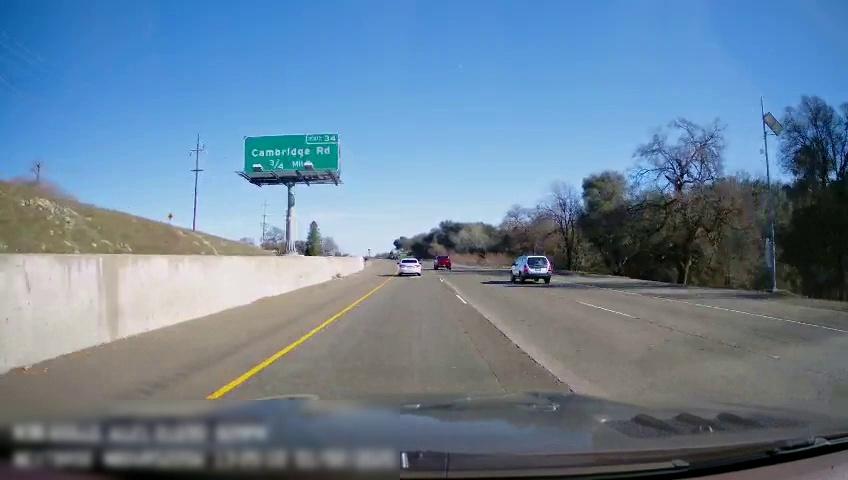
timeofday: Day
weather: Sunny
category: Drivable Space
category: Vehicles | Truck
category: Vehicles | Car
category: Vehicles | SUV
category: Lanes | Current Lane
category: Lanes | Current Lane
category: Lanes | Alternate Lane
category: Lanes | Alternate Lane
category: Traffic | Signs